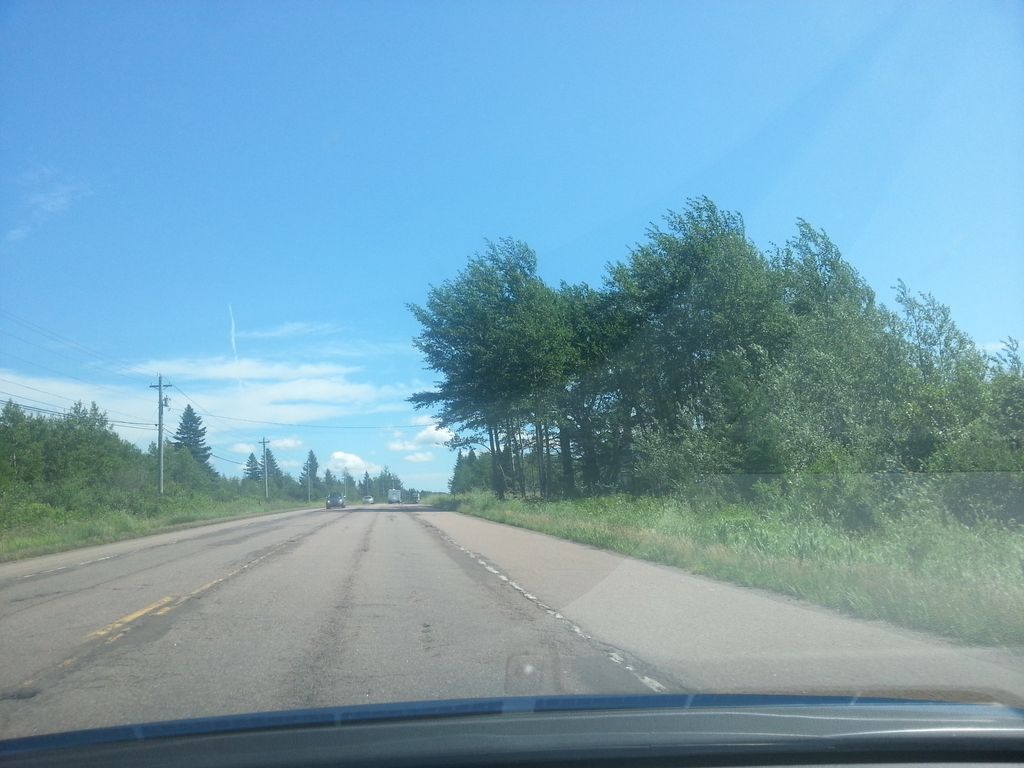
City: charlottetown